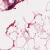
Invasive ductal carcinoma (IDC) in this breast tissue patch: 0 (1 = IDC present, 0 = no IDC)